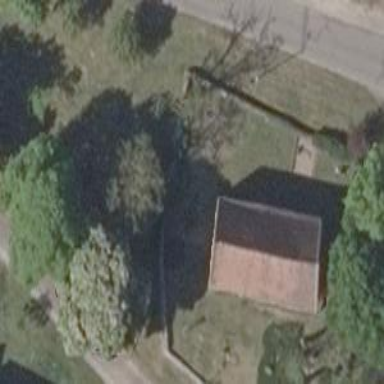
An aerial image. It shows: Graveyard.